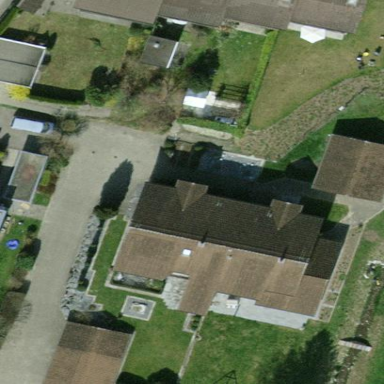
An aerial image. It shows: Semidetached house.